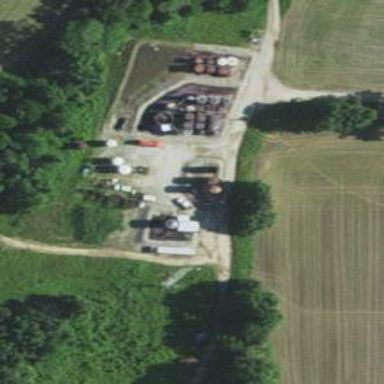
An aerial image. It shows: Storage tank with man-made structure.